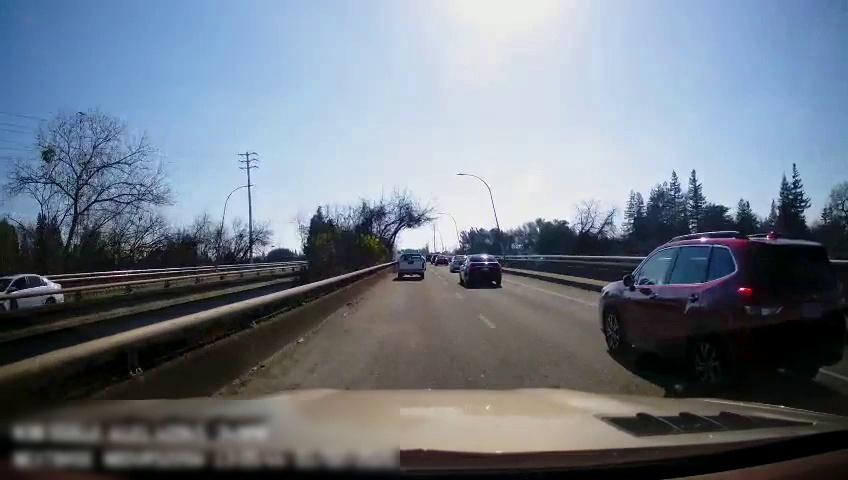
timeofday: Day
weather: Sunny
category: Drivable Space
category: Vehicles | Car
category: Vehicles | Truck
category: Vehicles | SUV
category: Vehicles | Car
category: Vehicles | Car
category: Vehicles | Car
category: Vehicles | Car
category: Lanes | Current Lane
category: Lanes | Alternate Lane